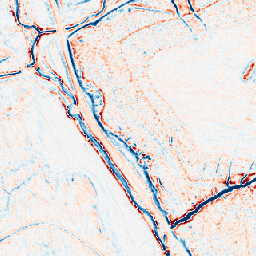
Category: edge_preserving
Decomposition family: bilateral
Decomposition parameters: d: 9
sigma_color: 75
sigma_space: 25
Upsampling method: nearest
Upsampling parameters: scale: 8
Upsampling scale: 8